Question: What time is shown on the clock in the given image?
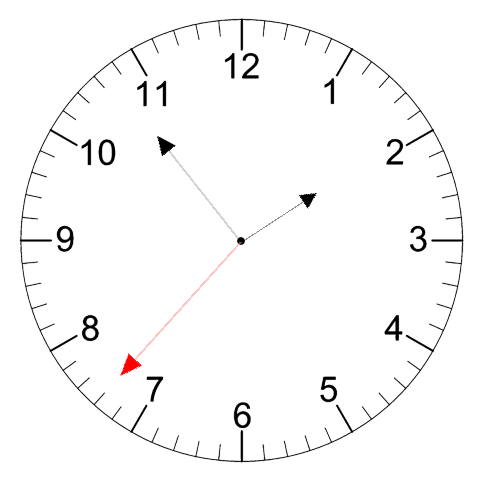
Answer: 01:53:37